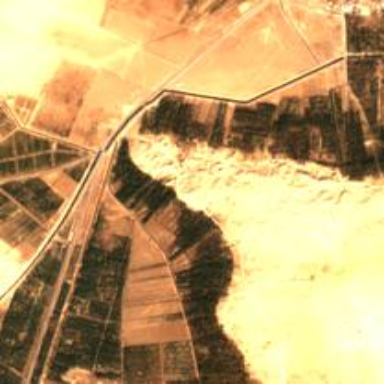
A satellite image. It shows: Orchard filled with date palms.